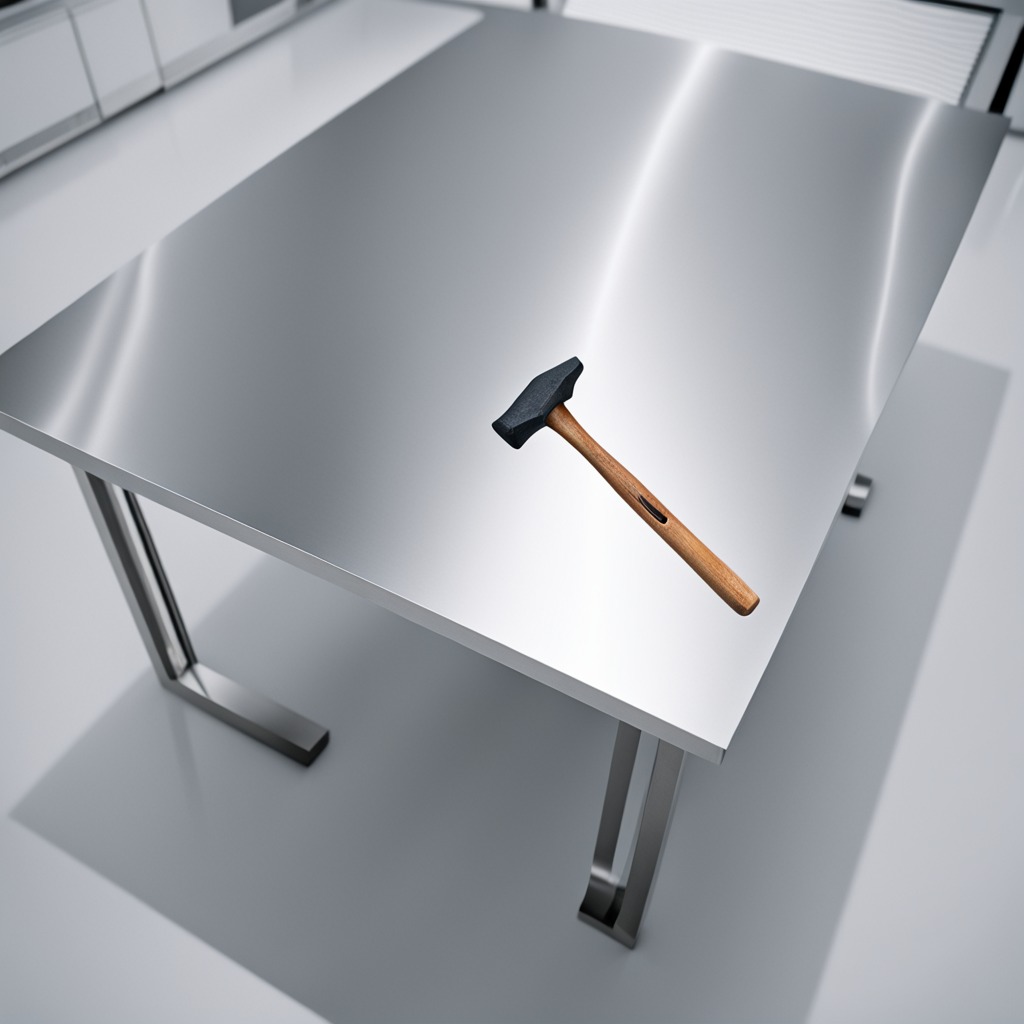
A hammer is lying on the stainless steel table.